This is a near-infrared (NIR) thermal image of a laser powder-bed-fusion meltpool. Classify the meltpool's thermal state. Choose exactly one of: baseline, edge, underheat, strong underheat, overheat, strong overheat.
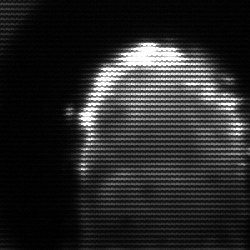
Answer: baseline